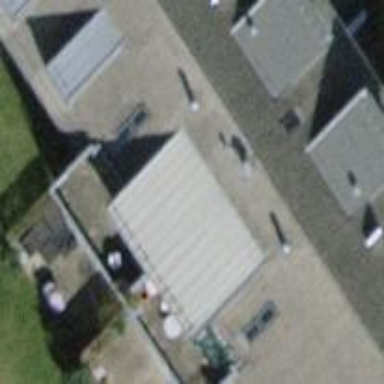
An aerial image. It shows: Building with pitched roof.